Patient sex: M
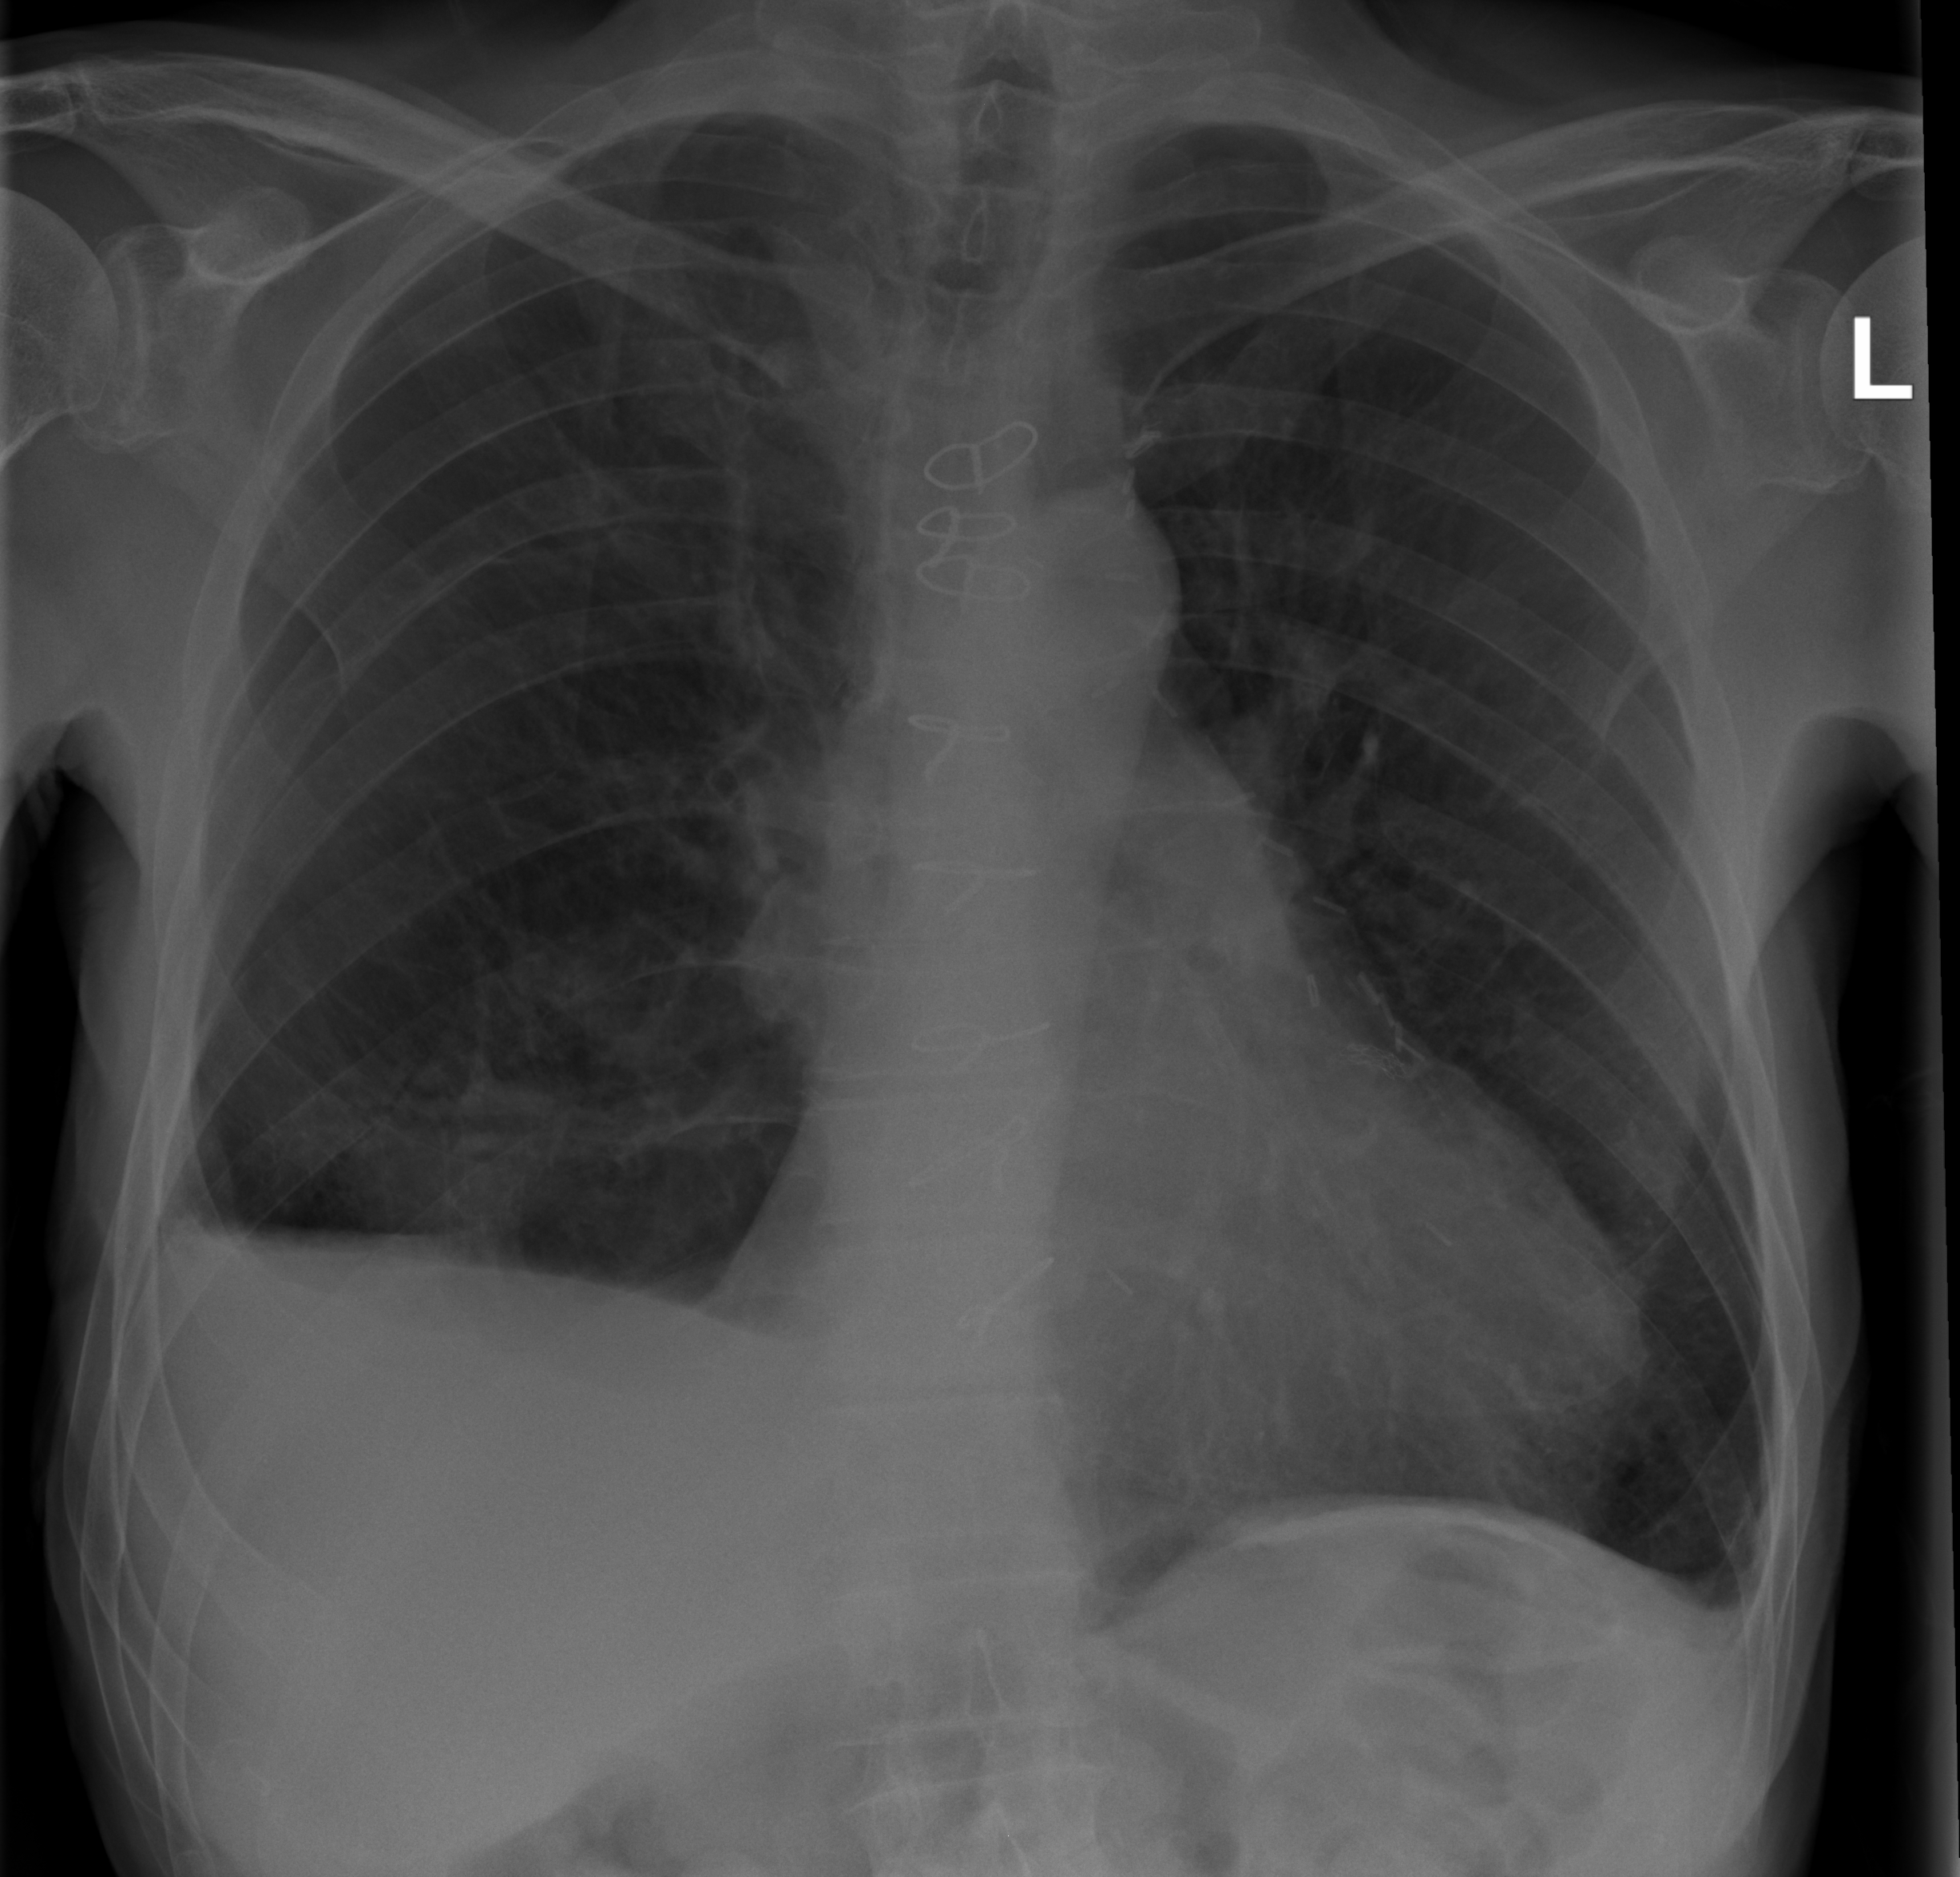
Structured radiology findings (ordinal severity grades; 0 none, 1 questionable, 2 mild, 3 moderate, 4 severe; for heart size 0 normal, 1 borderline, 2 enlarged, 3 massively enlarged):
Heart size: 2
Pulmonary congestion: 0
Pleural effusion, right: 2
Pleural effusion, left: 0
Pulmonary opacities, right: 0
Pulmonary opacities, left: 0
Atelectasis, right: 0
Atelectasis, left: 0